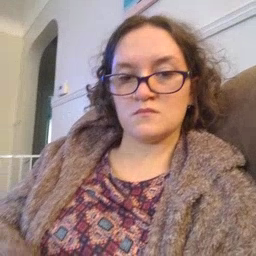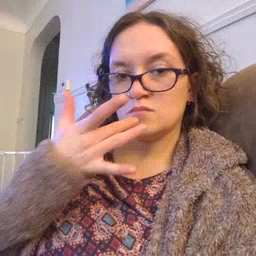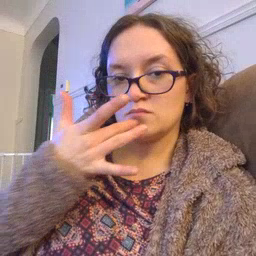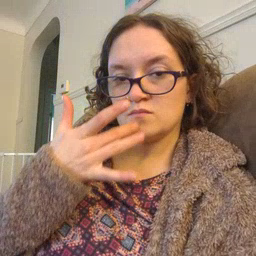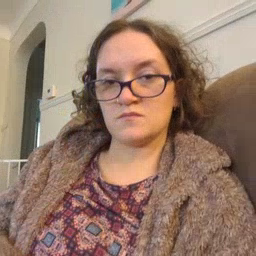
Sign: taste